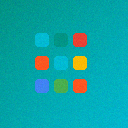
Screen state: on